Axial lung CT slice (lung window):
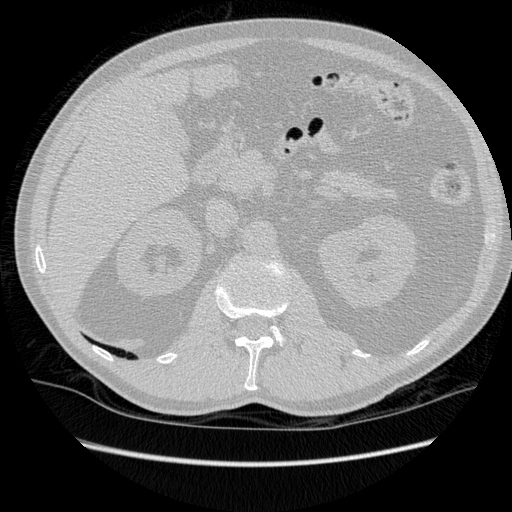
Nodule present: no